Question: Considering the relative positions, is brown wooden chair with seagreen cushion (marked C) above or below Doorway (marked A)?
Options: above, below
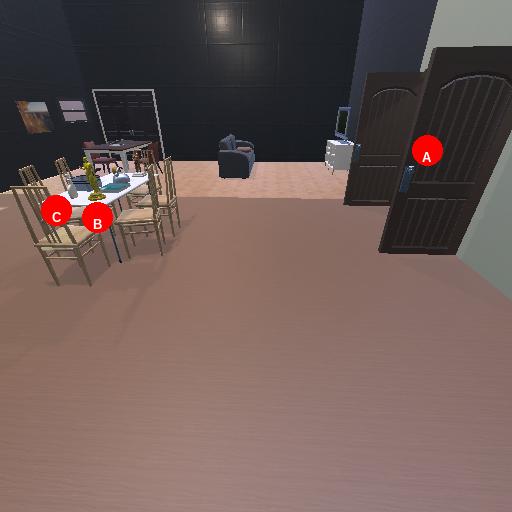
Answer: above